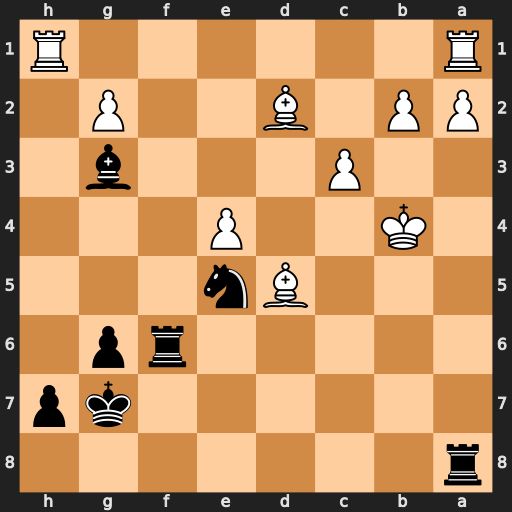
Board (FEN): r7/6kp/5rp1/3Bn3/1K2P3/2P3b1/PP1B2P1/R6R
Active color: b
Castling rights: -
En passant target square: -
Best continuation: Rb6+ Kc5 Bf2+ Be3 Bxe3#